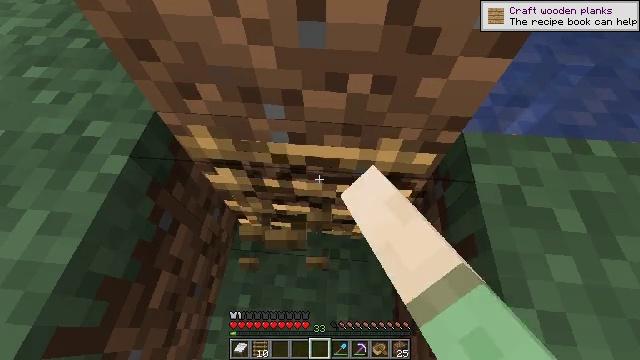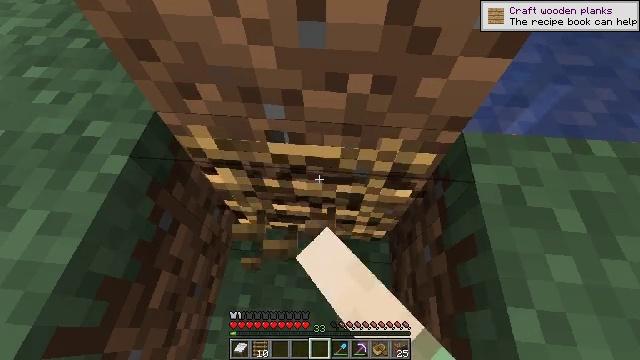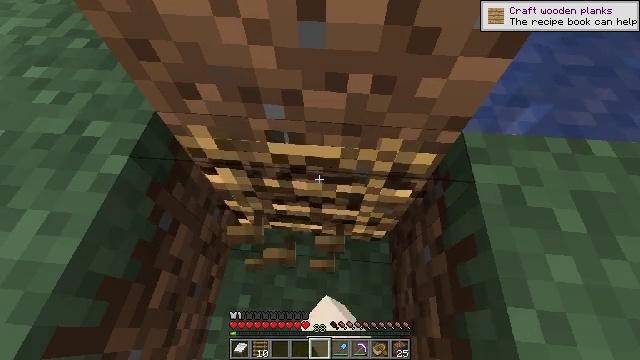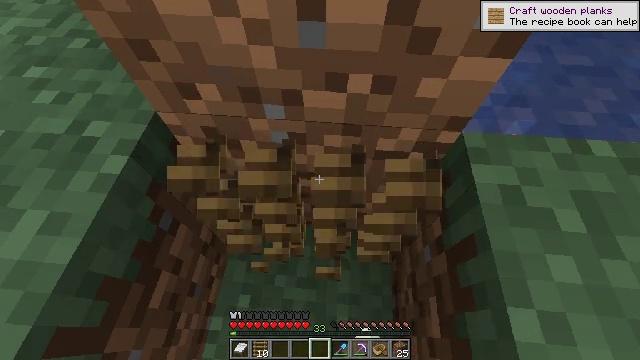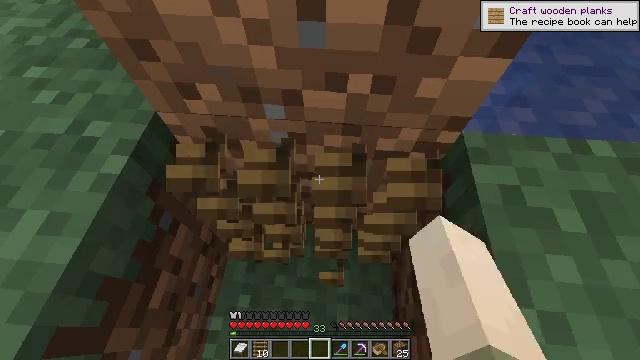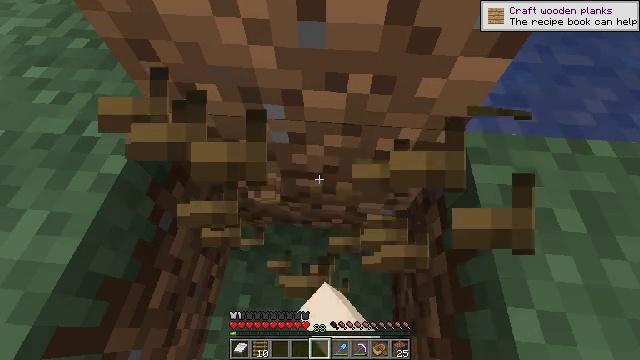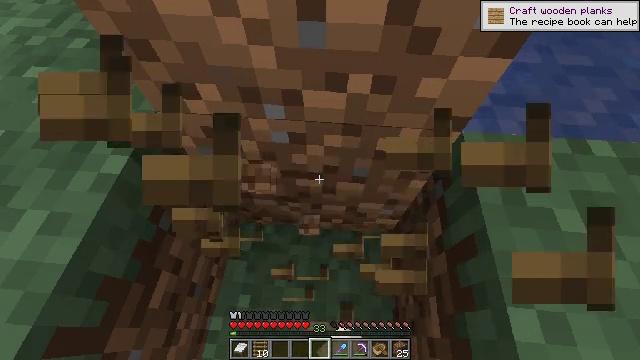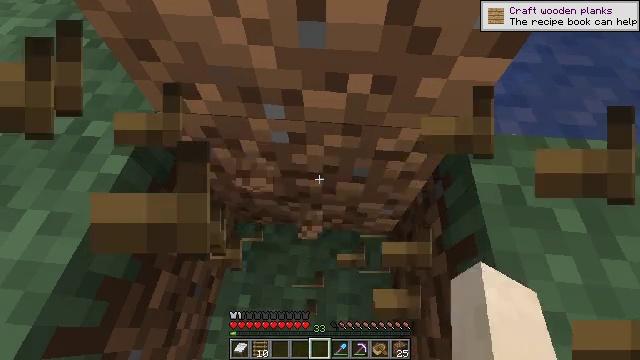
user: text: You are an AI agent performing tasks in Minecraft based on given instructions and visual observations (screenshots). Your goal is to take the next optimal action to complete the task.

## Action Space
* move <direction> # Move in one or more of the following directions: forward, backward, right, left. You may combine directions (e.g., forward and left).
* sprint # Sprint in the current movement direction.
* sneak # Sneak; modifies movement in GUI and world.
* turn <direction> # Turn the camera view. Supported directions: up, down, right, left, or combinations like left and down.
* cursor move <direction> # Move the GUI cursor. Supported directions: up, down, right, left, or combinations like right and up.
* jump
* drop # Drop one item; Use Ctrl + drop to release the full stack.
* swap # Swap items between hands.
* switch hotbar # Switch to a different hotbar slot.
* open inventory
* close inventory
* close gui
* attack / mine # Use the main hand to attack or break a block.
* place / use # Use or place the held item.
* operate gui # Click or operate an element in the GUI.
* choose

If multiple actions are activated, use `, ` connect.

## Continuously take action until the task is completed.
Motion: motion action
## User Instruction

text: Disassemble the ladder.
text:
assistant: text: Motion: attack / mine
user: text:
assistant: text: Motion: attack / mine
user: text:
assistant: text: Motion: attack / mine
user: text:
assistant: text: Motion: attack / mine
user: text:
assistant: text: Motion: attack / mine
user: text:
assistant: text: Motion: attack / mine
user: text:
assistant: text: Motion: attack / mine
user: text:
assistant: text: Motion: attack / mine